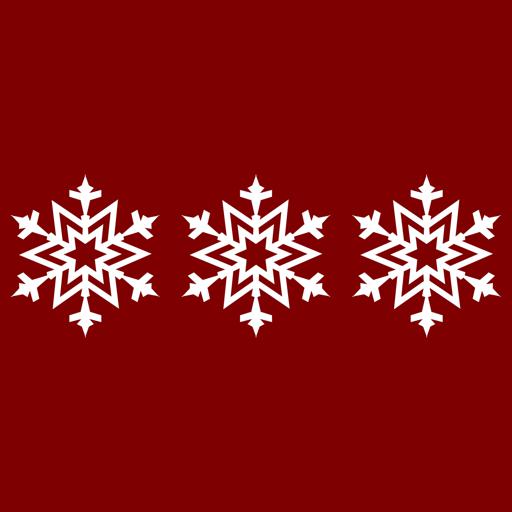
Tags: christmas tree ornament pattern star